Field crop: tomato
Growth stage: 1
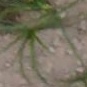
Species: cyperus